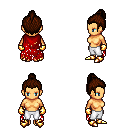
a pixel art fantasy rpg character, female body template, human, tanned skin, red tattered cape, white pants, brown short topknot hairstyle, gold gloves, gold boots, four views (front, back, left, right), 2x2 character sprite sheet, small pixel art, hard edges, no anti-aliasing